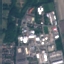
Land use / land cover class: Industrial